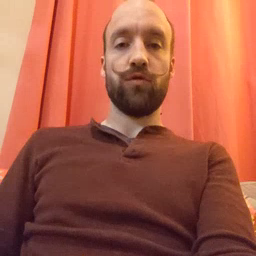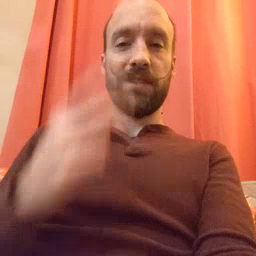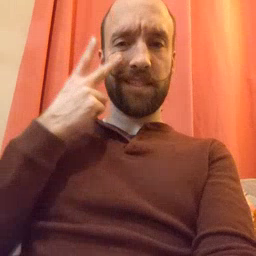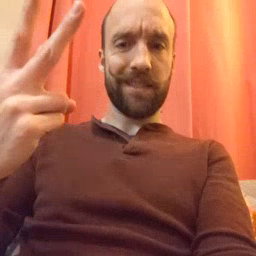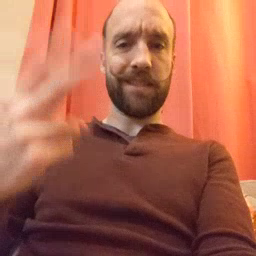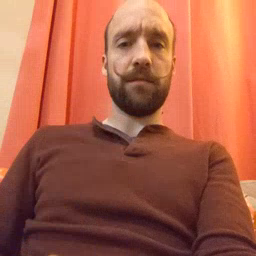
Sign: see